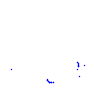
Particle: proton